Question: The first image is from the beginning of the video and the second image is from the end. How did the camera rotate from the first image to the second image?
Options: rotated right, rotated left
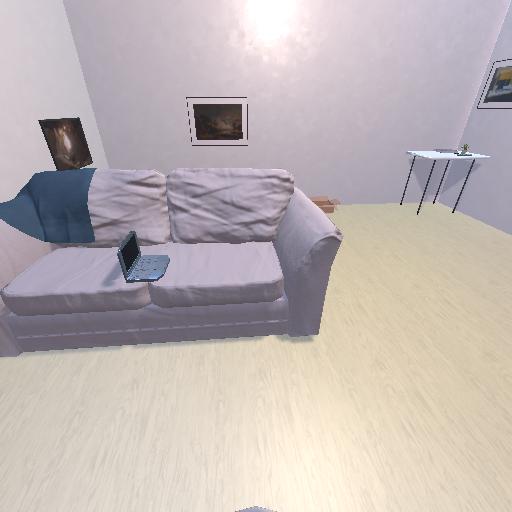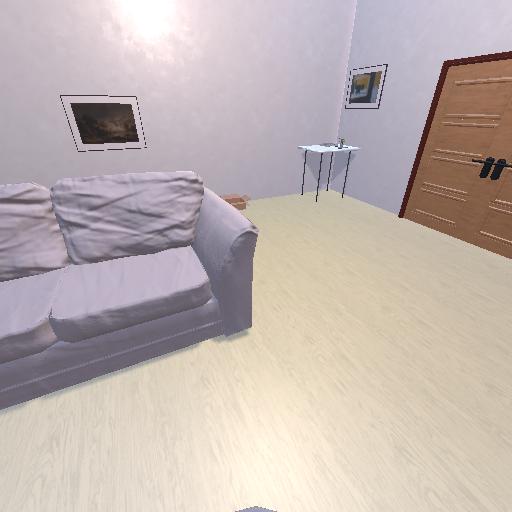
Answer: rotated right